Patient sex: F
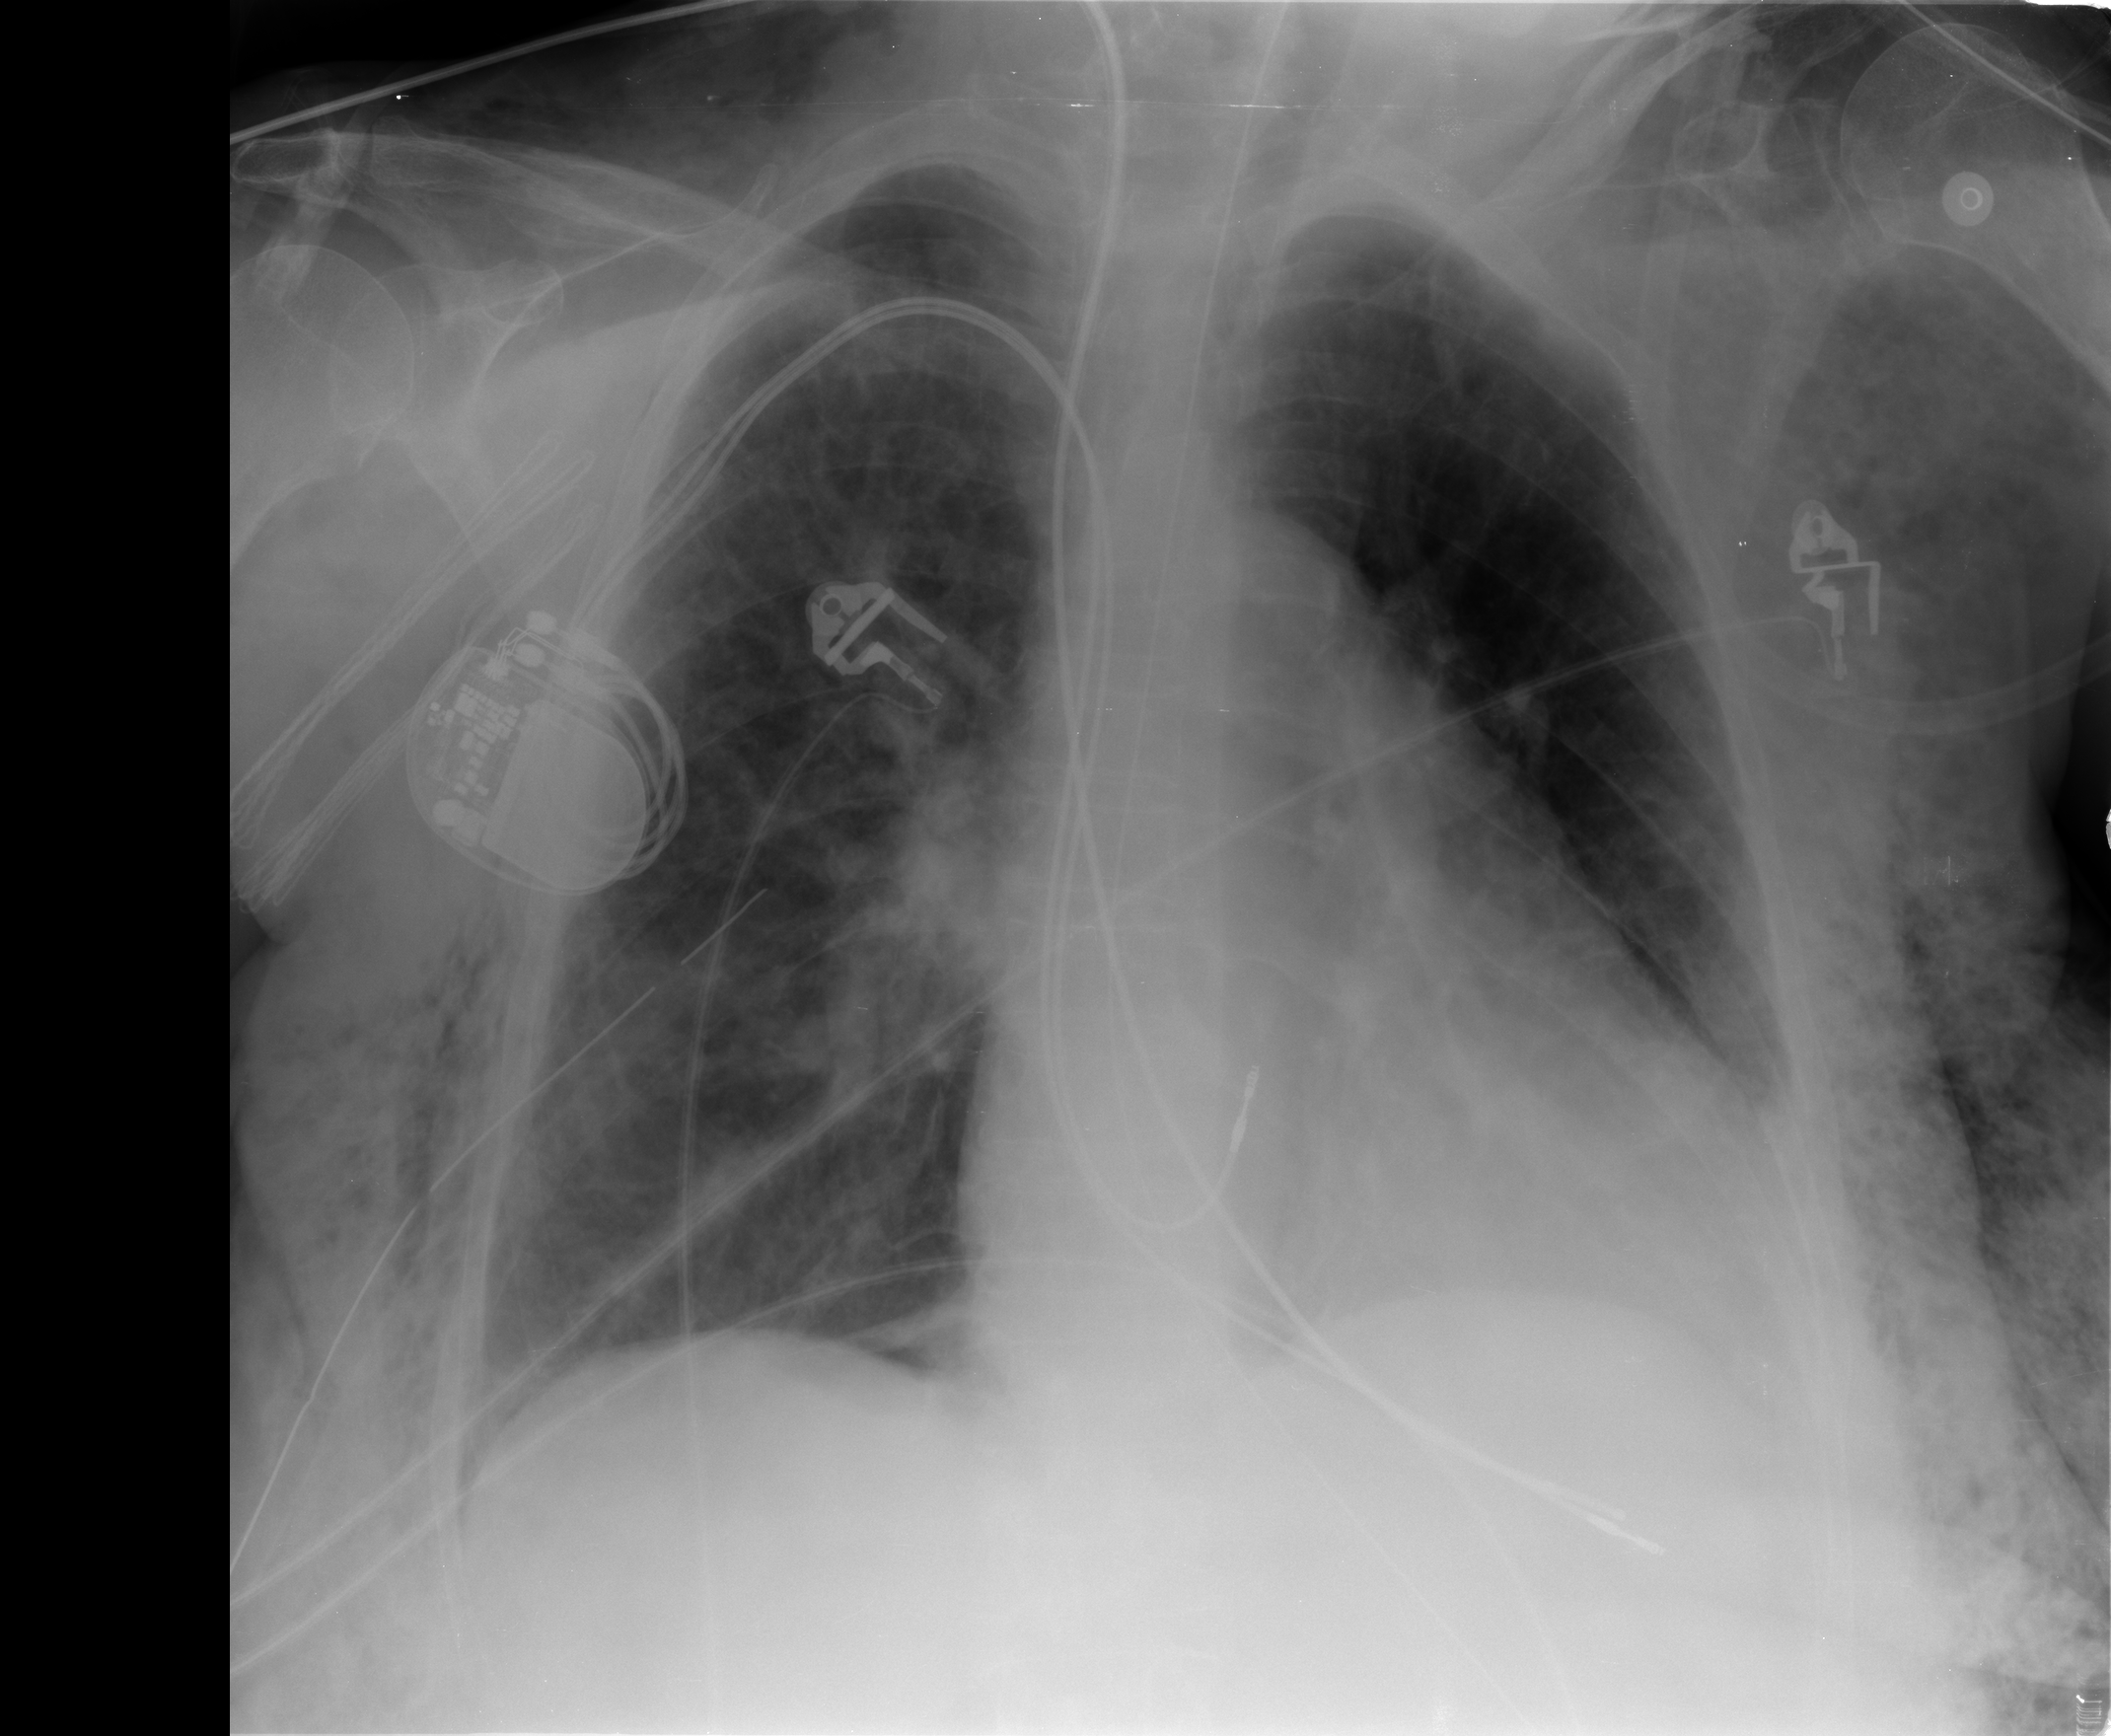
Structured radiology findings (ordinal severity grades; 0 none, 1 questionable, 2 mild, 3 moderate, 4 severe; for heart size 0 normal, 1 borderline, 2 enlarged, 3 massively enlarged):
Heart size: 2
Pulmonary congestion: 0
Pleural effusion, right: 0
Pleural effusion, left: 0
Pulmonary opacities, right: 1
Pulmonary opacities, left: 0
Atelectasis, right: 2
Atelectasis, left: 0